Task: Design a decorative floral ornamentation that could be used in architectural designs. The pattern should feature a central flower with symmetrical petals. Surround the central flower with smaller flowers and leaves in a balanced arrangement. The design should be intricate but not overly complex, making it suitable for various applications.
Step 545:
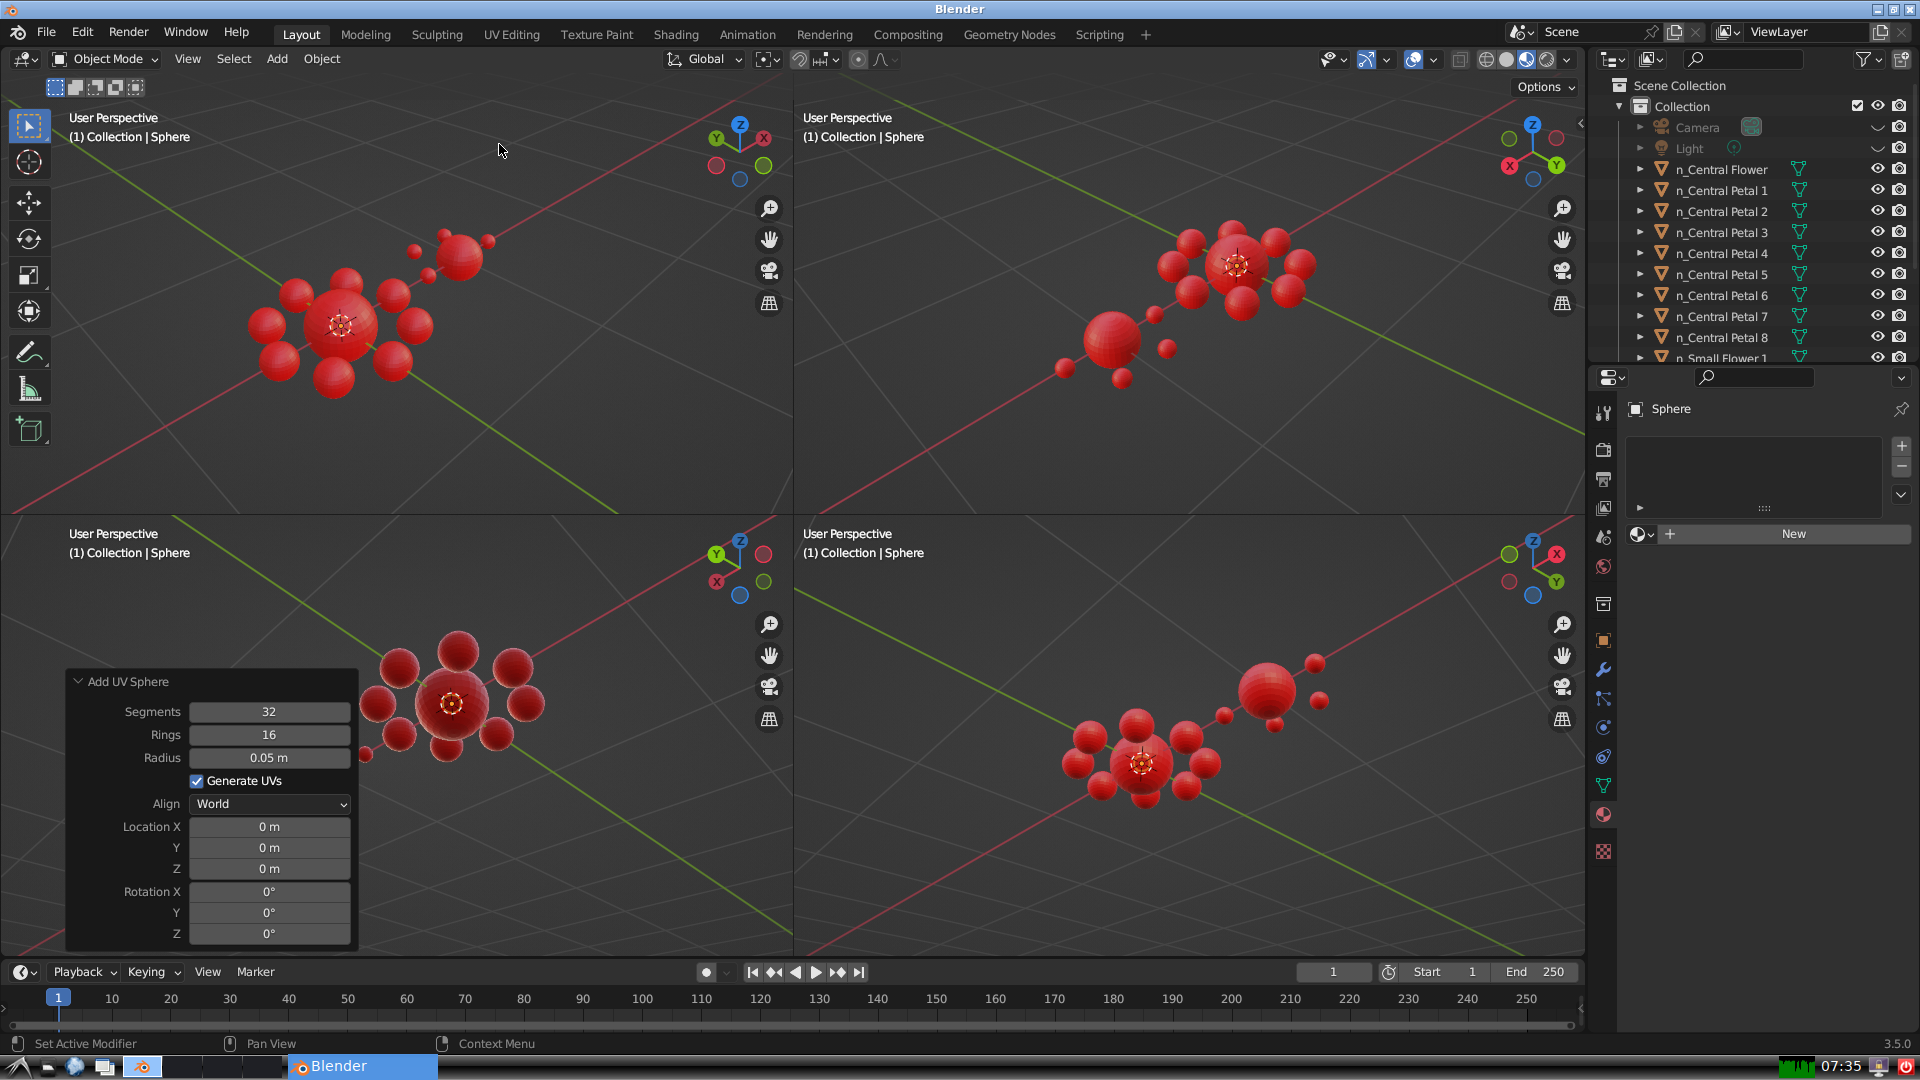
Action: {"mouse_move": [270, 758]}